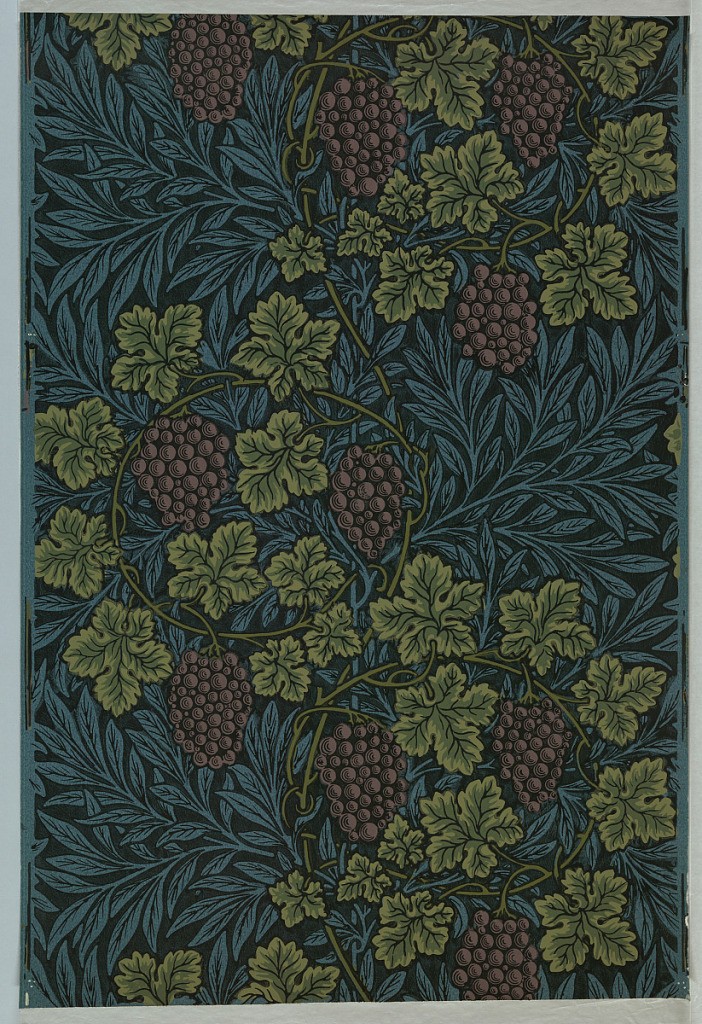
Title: Vine
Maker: Arthur Sanderson & Sons, Ltd., London, founded 1860
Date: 1874
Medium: Block-printed on paper
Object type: Sidewall
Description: Against a background of free-flowing branches of willow leaves, clusters of grapes and grapeleaves on a serpentine vine.